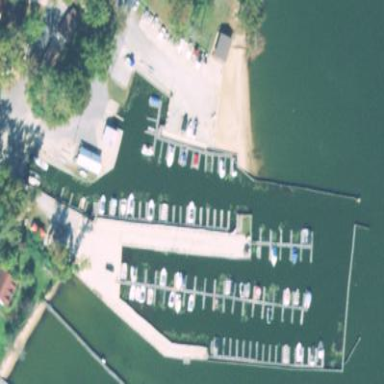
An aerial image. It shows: Marina on leisure land.